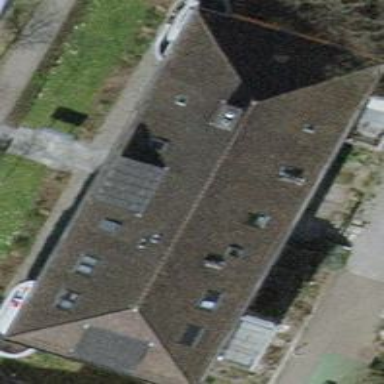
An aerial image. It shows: Hipped-roof building with apartments.